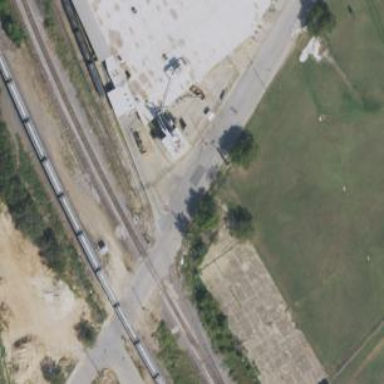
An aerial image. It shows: Railway yard in service.